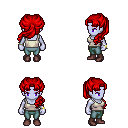
a pixel art fantasy rpg character, female body template, dark elf, purple skin, white pirate shirt, teal pants, red princess hairstyle, bracelets, maroon shoes, four views (front, back, left, right), 2x2 character sprite sheet, small pixel art, hard edges, no anti-aliasing